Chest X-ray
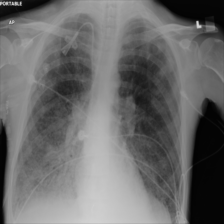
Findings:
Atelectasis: negative
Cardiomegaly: negative
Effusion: negative
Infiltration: negative
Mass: negative
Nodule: negative
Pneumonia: negative
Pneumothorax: negative
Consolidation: negative
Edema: negative
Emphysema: negative
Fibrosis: negative
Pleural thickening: negative
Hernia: negative